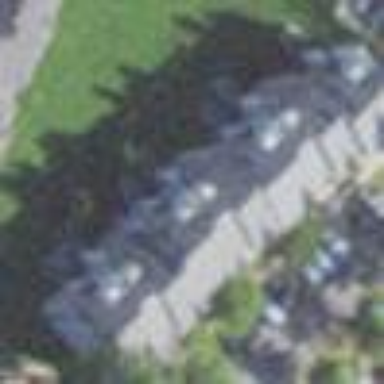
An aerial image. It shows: Terrace building.